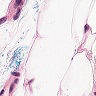
Metastatic tissue present: no